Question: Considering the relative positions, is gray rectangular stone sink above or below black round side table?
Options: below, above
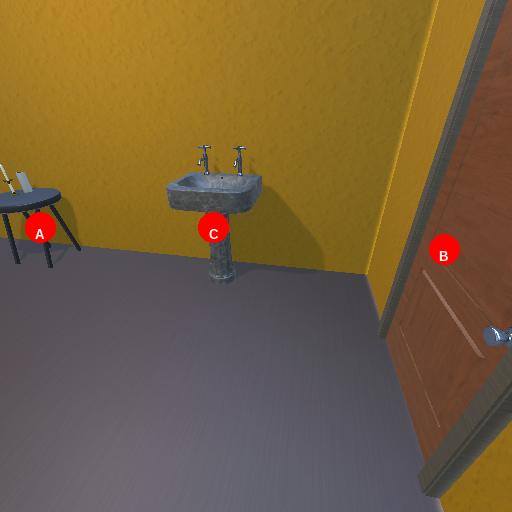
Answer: below